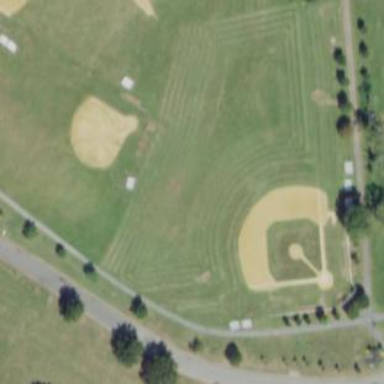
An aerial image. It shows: Baseball pitch for leisure land.